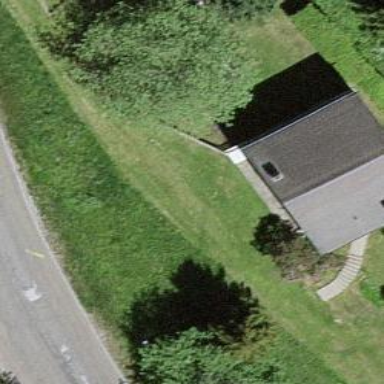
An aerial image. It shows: Simple and straightforward house.